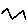
Label: zigzag